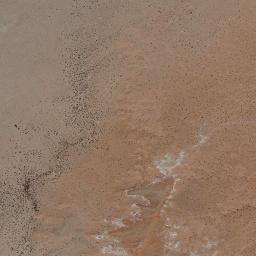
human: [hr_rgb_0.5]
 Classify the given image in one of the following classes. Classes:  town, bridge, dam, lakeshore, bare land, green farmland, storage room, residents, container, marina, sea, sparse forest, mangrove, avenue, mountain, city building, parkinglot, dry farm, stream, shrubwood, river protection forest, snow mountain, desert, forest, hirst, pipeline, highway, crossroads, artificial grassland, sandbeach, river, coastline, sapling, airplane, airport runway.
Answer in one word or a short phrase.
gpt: desert